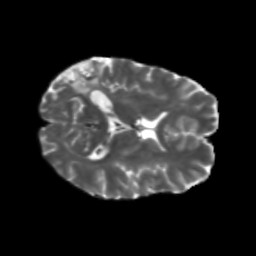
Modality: T2w
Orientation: axial
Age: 39
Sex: female
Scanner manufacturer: siemens
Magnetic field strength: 3 T
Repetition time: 5.25 s
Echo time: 0.08 s